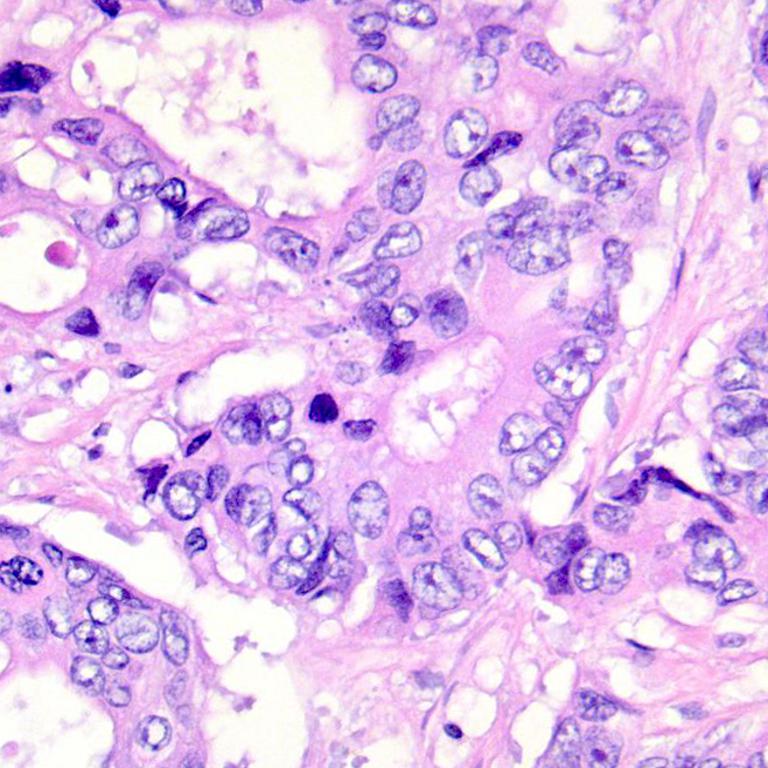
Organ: colon
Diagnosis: adenocarcinomas